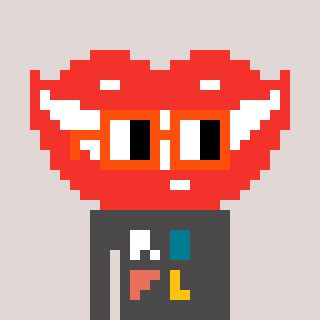
a pixel art character with square orange glasses, a smile-shaped head and a grayscale-colored body on a warm background